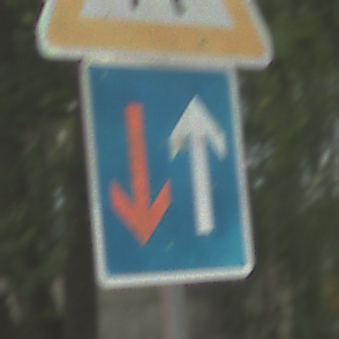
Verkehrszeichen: VorrangVorGegenverkehr
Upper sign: FussgaengerLinks
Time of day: MorningAfternoon
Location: Outdoor (Suburban)
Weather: PartlyCloudy
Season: NotSpecified
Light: Natural